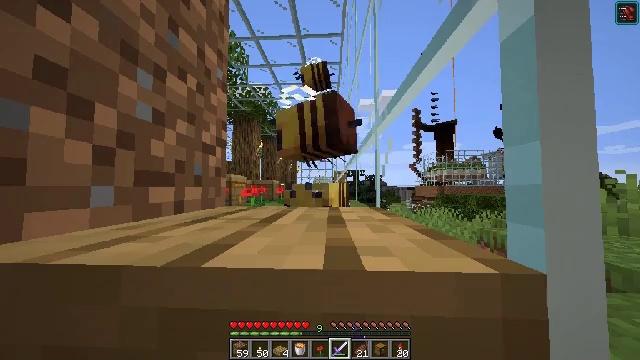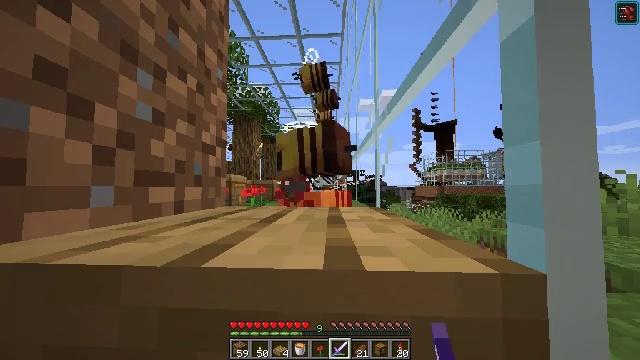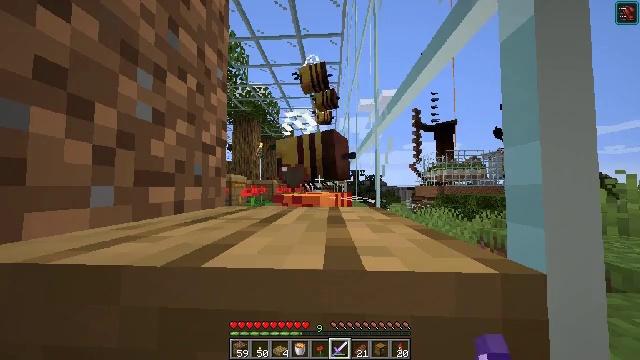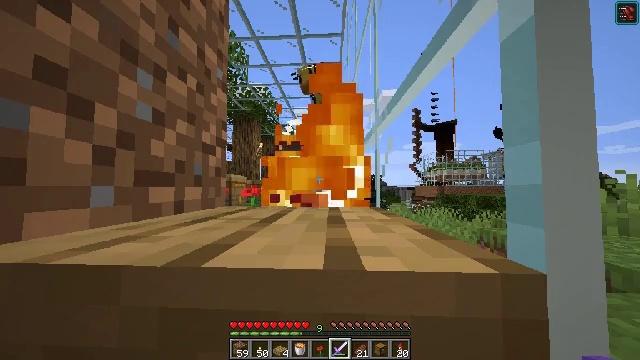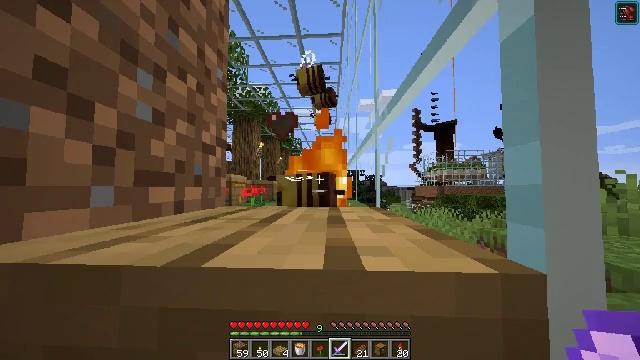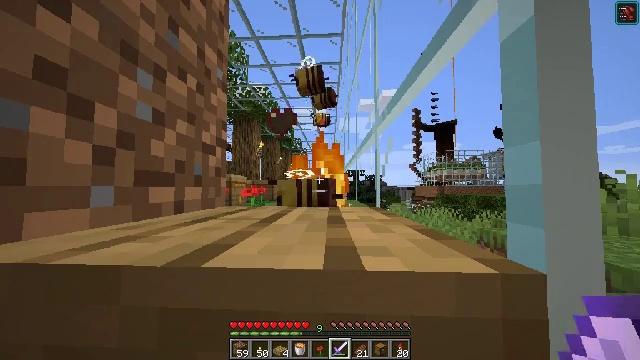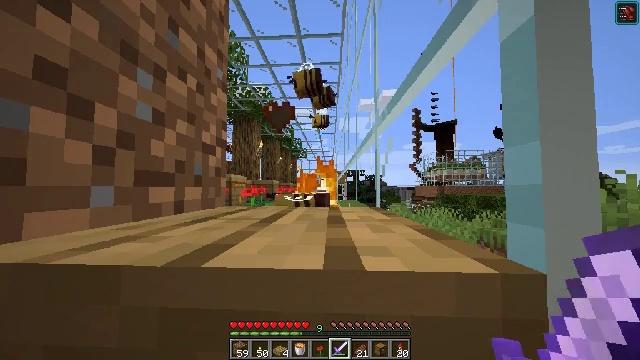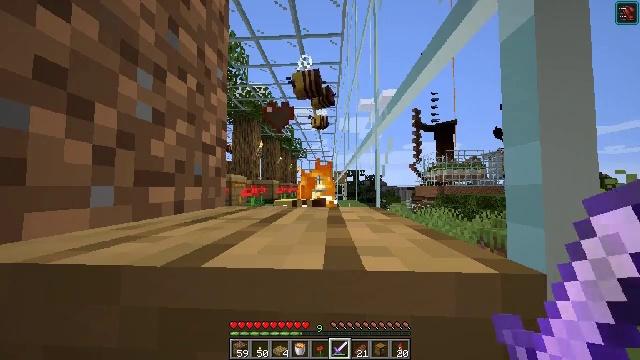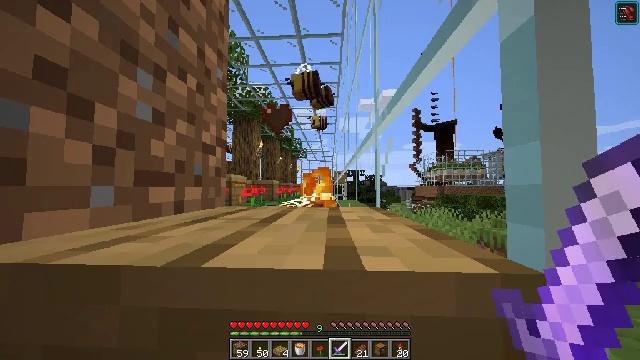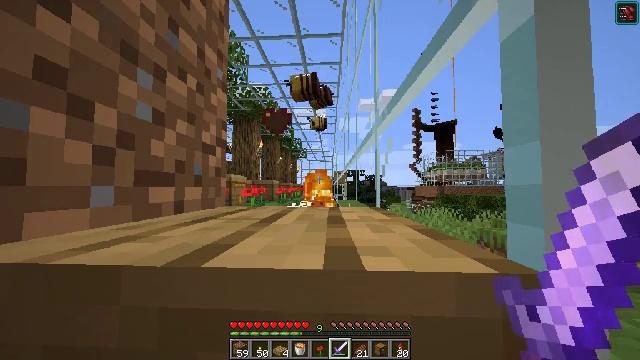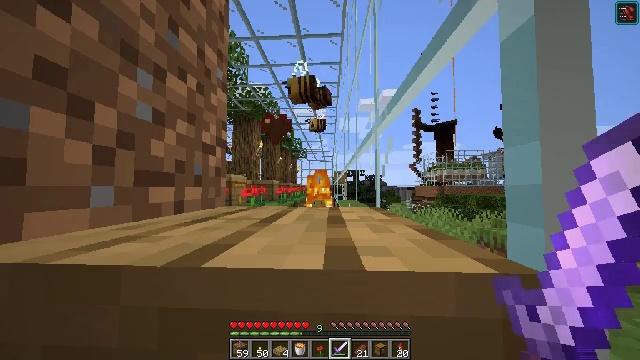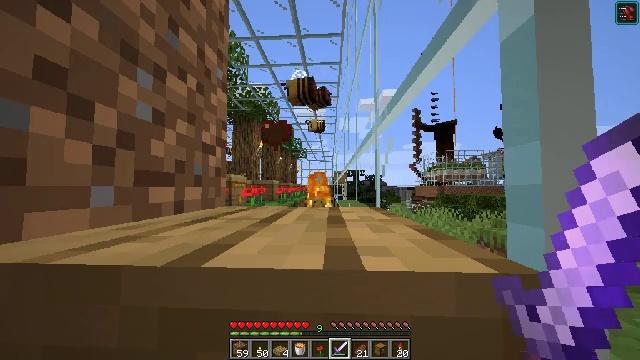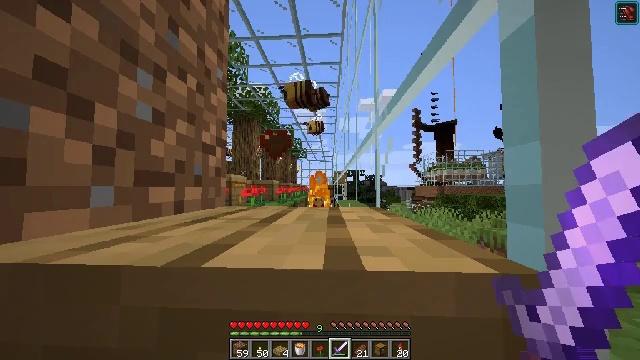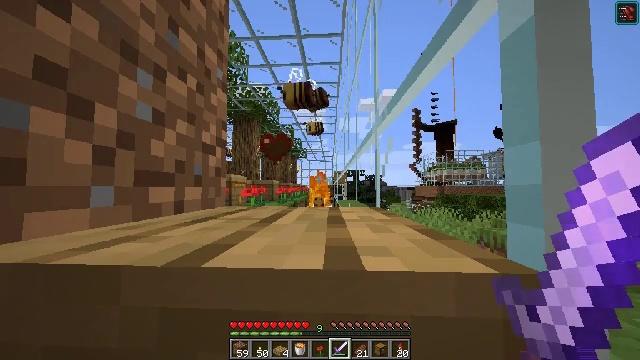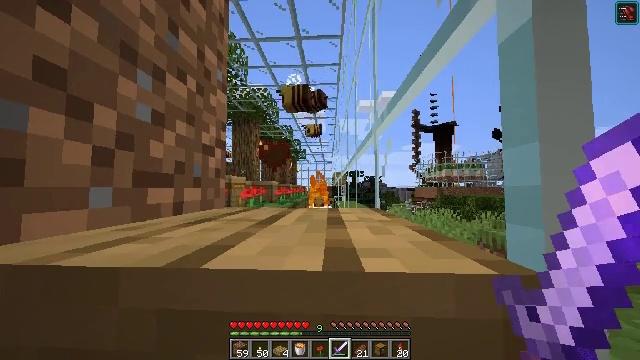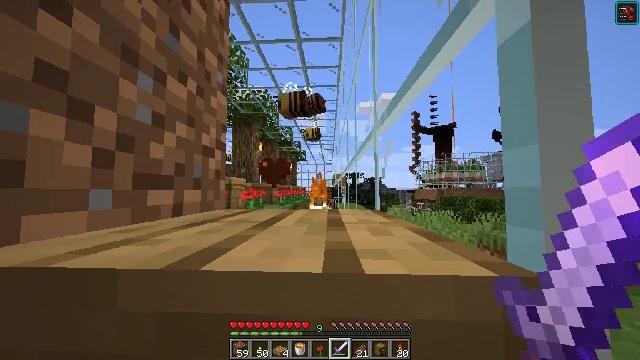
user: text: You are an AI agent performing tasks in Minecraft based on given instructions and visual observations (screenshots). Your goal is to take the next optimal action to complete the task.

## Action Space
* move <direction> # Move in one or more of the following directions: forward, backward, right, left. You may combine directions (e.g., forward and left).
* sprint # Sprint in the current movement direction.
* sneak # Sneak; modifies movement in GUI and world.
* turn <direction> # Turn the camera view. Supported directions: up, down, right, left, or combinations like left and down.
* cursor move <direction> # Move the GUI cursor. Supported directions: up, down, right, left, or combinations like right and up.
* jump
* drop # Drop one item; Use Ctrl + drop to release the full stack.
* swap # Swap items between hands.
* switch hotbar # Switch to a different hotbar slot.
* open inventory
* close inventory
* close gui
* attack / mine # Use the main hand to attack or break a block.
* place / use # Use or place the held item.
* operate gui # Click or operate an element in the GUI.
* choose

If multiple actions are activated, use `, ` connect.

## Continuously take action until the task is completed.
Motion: motion action
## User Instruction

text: Kill a bee.
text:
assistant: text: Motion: no_op
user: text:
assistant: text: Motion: no_op
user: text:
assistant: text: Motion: no_op
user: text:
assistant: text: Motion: no_op
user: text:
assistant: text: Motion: no_op
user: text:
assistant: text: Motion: no_op
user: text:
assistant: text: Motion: no_op
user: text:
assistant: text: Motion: no_op
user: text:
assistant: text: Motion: no_op
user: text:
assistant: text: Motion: no_op
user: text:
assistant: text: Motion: no_op
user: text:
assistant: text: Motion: no_op
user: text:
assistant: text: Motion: no_op
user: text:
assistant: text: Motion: no_op
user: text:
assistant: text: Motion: no_op
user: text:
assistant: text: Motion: no_op
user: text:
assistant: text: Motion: no_op
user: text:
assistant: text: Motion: no_op
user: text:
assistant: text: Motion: no_op
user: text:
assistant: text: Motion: no_op
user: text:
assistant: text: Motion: no_op
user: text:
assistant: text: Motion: no_op
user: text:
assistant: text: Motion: turn up
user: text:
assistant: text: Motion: turn right
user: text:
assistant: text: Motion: turn right
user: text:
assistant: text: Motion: turn left and down
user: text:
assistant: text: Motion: turn down
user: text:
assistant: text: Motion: no_op
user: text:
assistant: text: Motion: no_op
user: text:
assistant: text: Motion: no_op